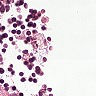
Metastatic tissue present: no